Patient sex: F
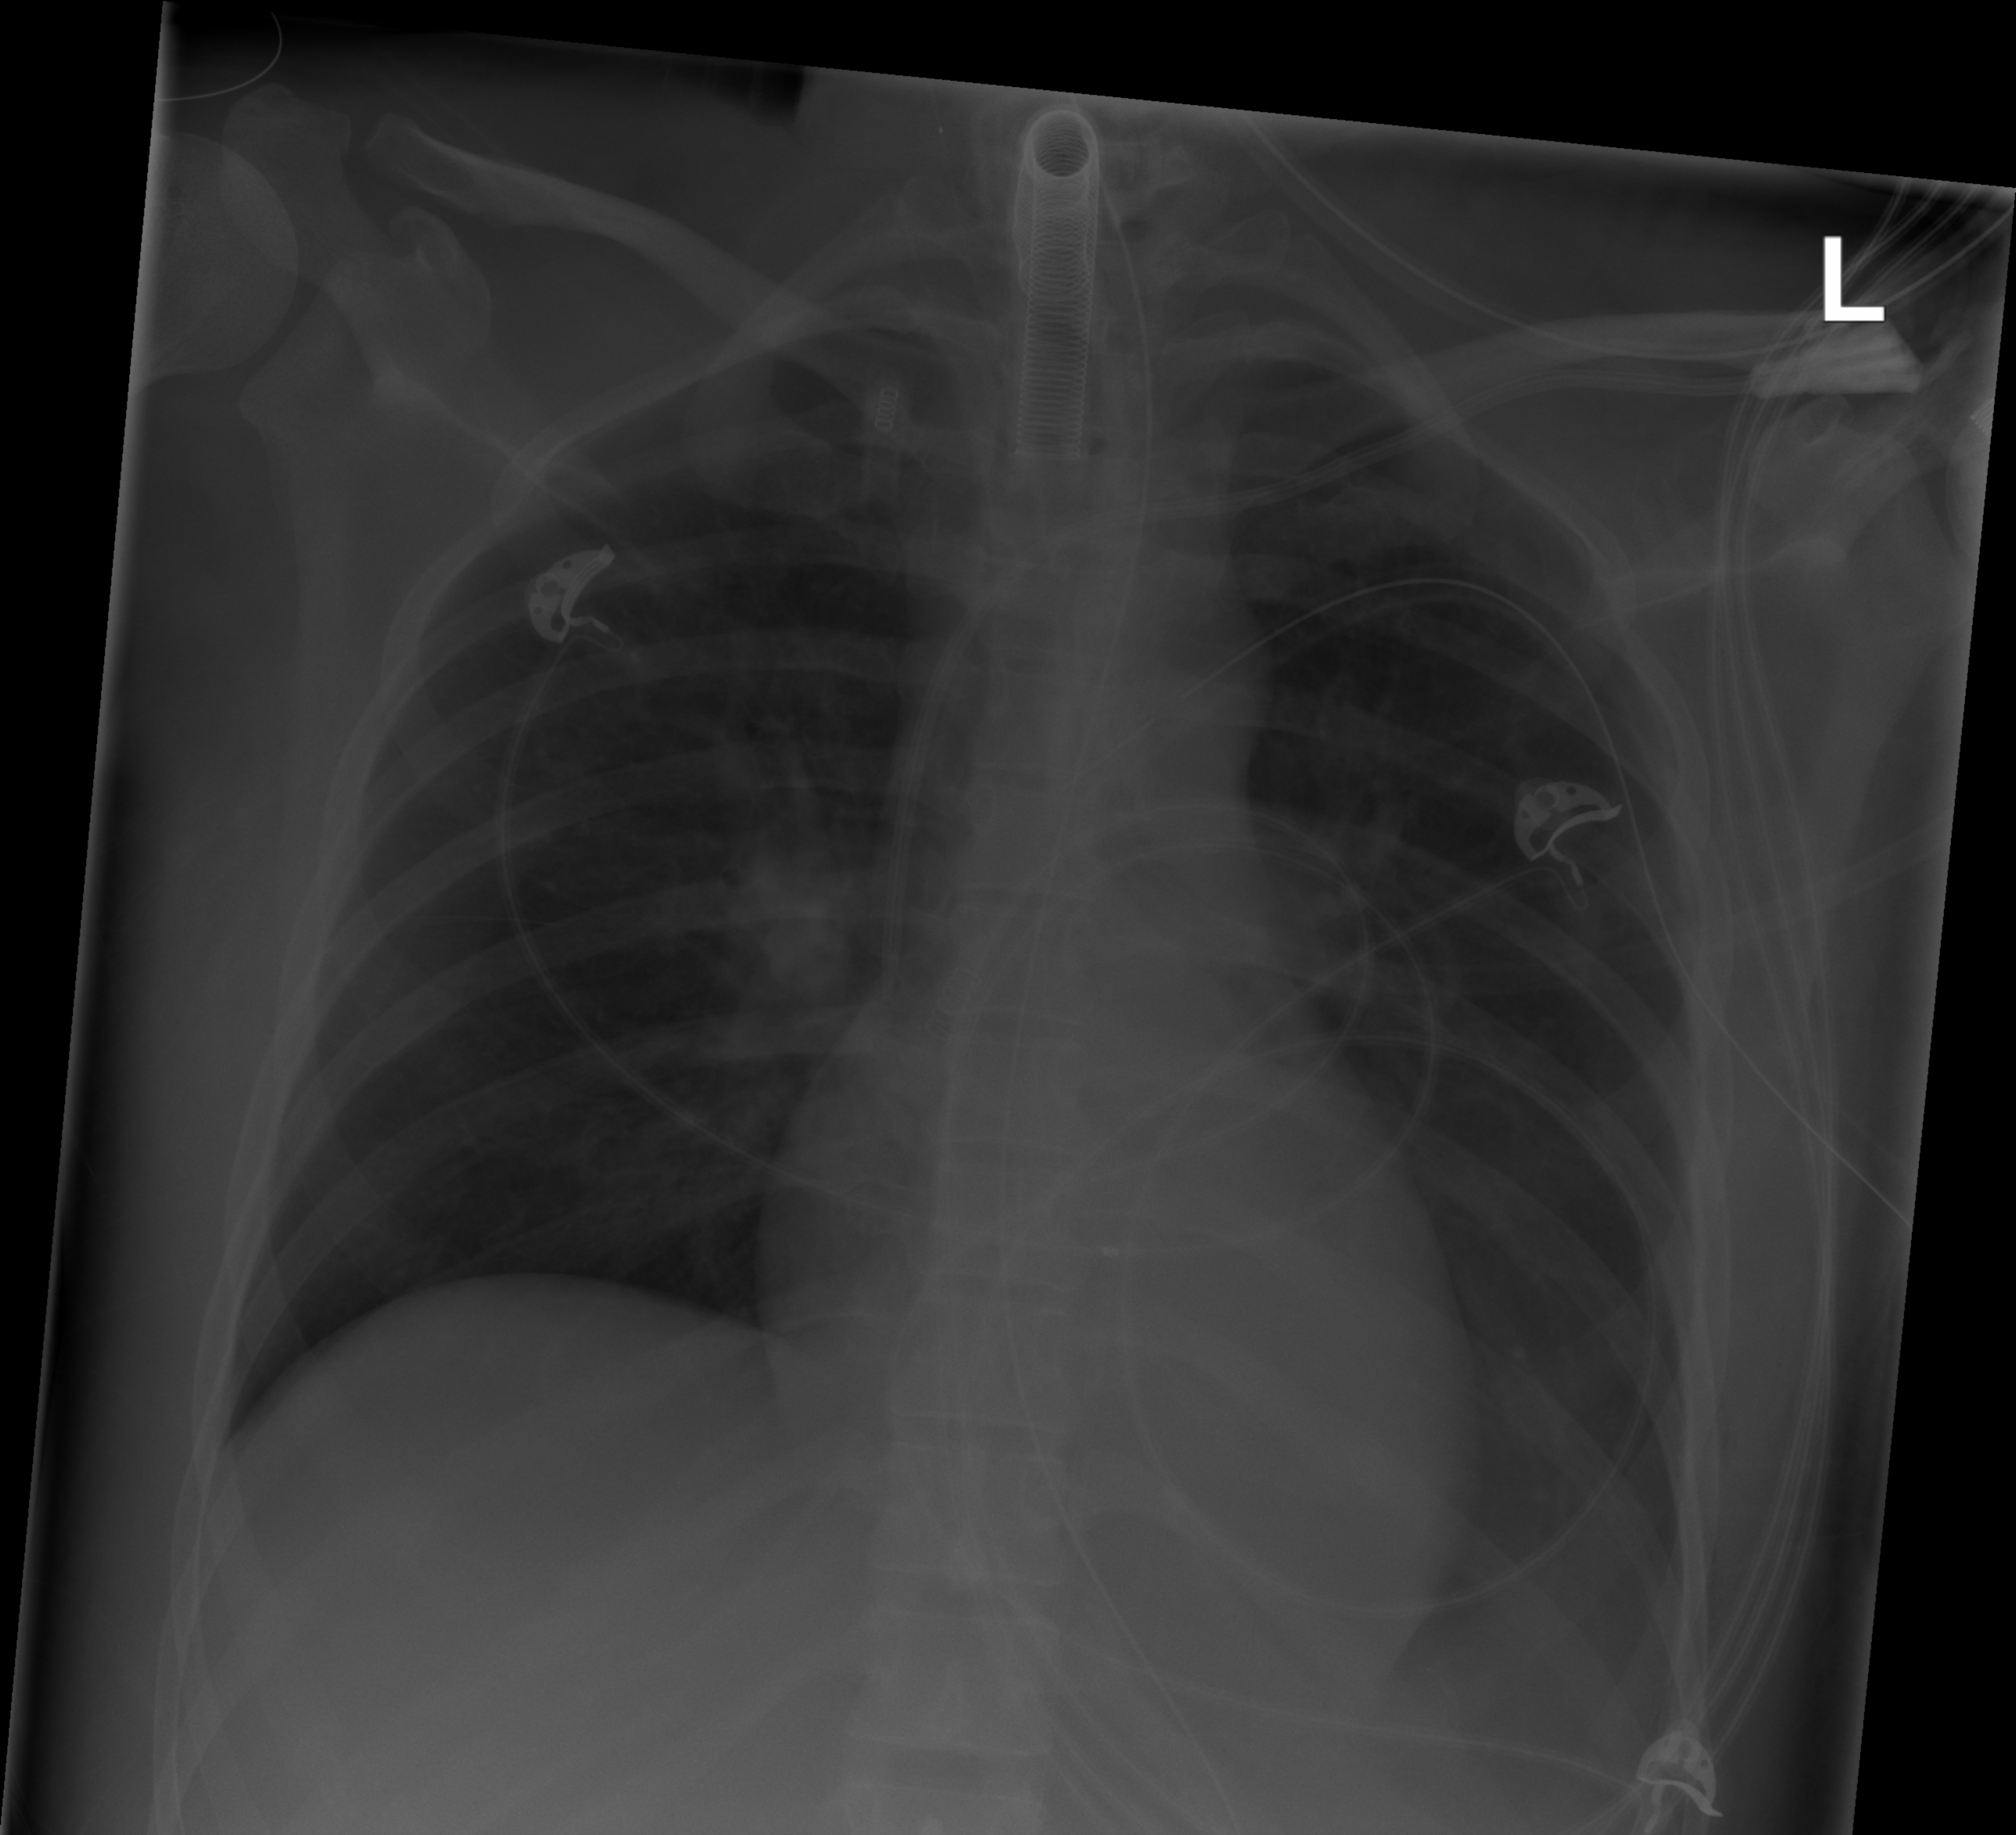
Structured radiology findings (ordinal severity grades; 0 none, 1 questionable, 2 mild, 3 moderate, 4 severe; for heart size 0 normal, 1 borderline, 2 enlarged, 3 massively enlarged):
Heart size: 0
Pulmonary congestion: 0
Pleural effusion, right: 0
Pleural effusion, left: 2
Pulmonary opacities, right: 0
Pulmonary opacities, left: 0
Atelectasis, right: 0
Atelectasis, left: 2